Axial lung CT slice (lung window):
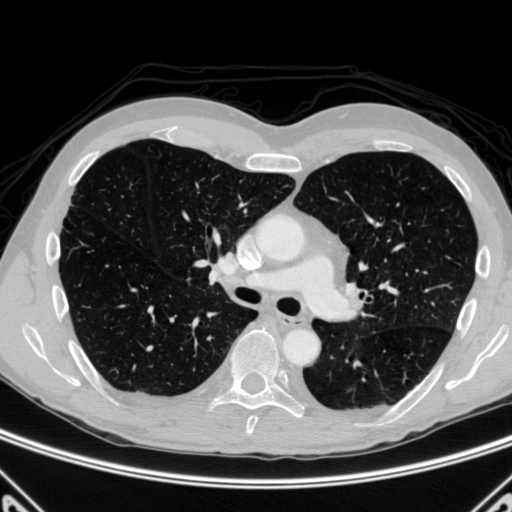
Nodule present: no